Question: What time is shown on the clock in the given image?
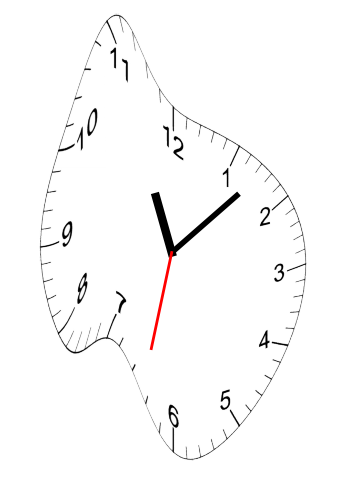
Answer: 11:07:32